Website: apple
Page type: payment
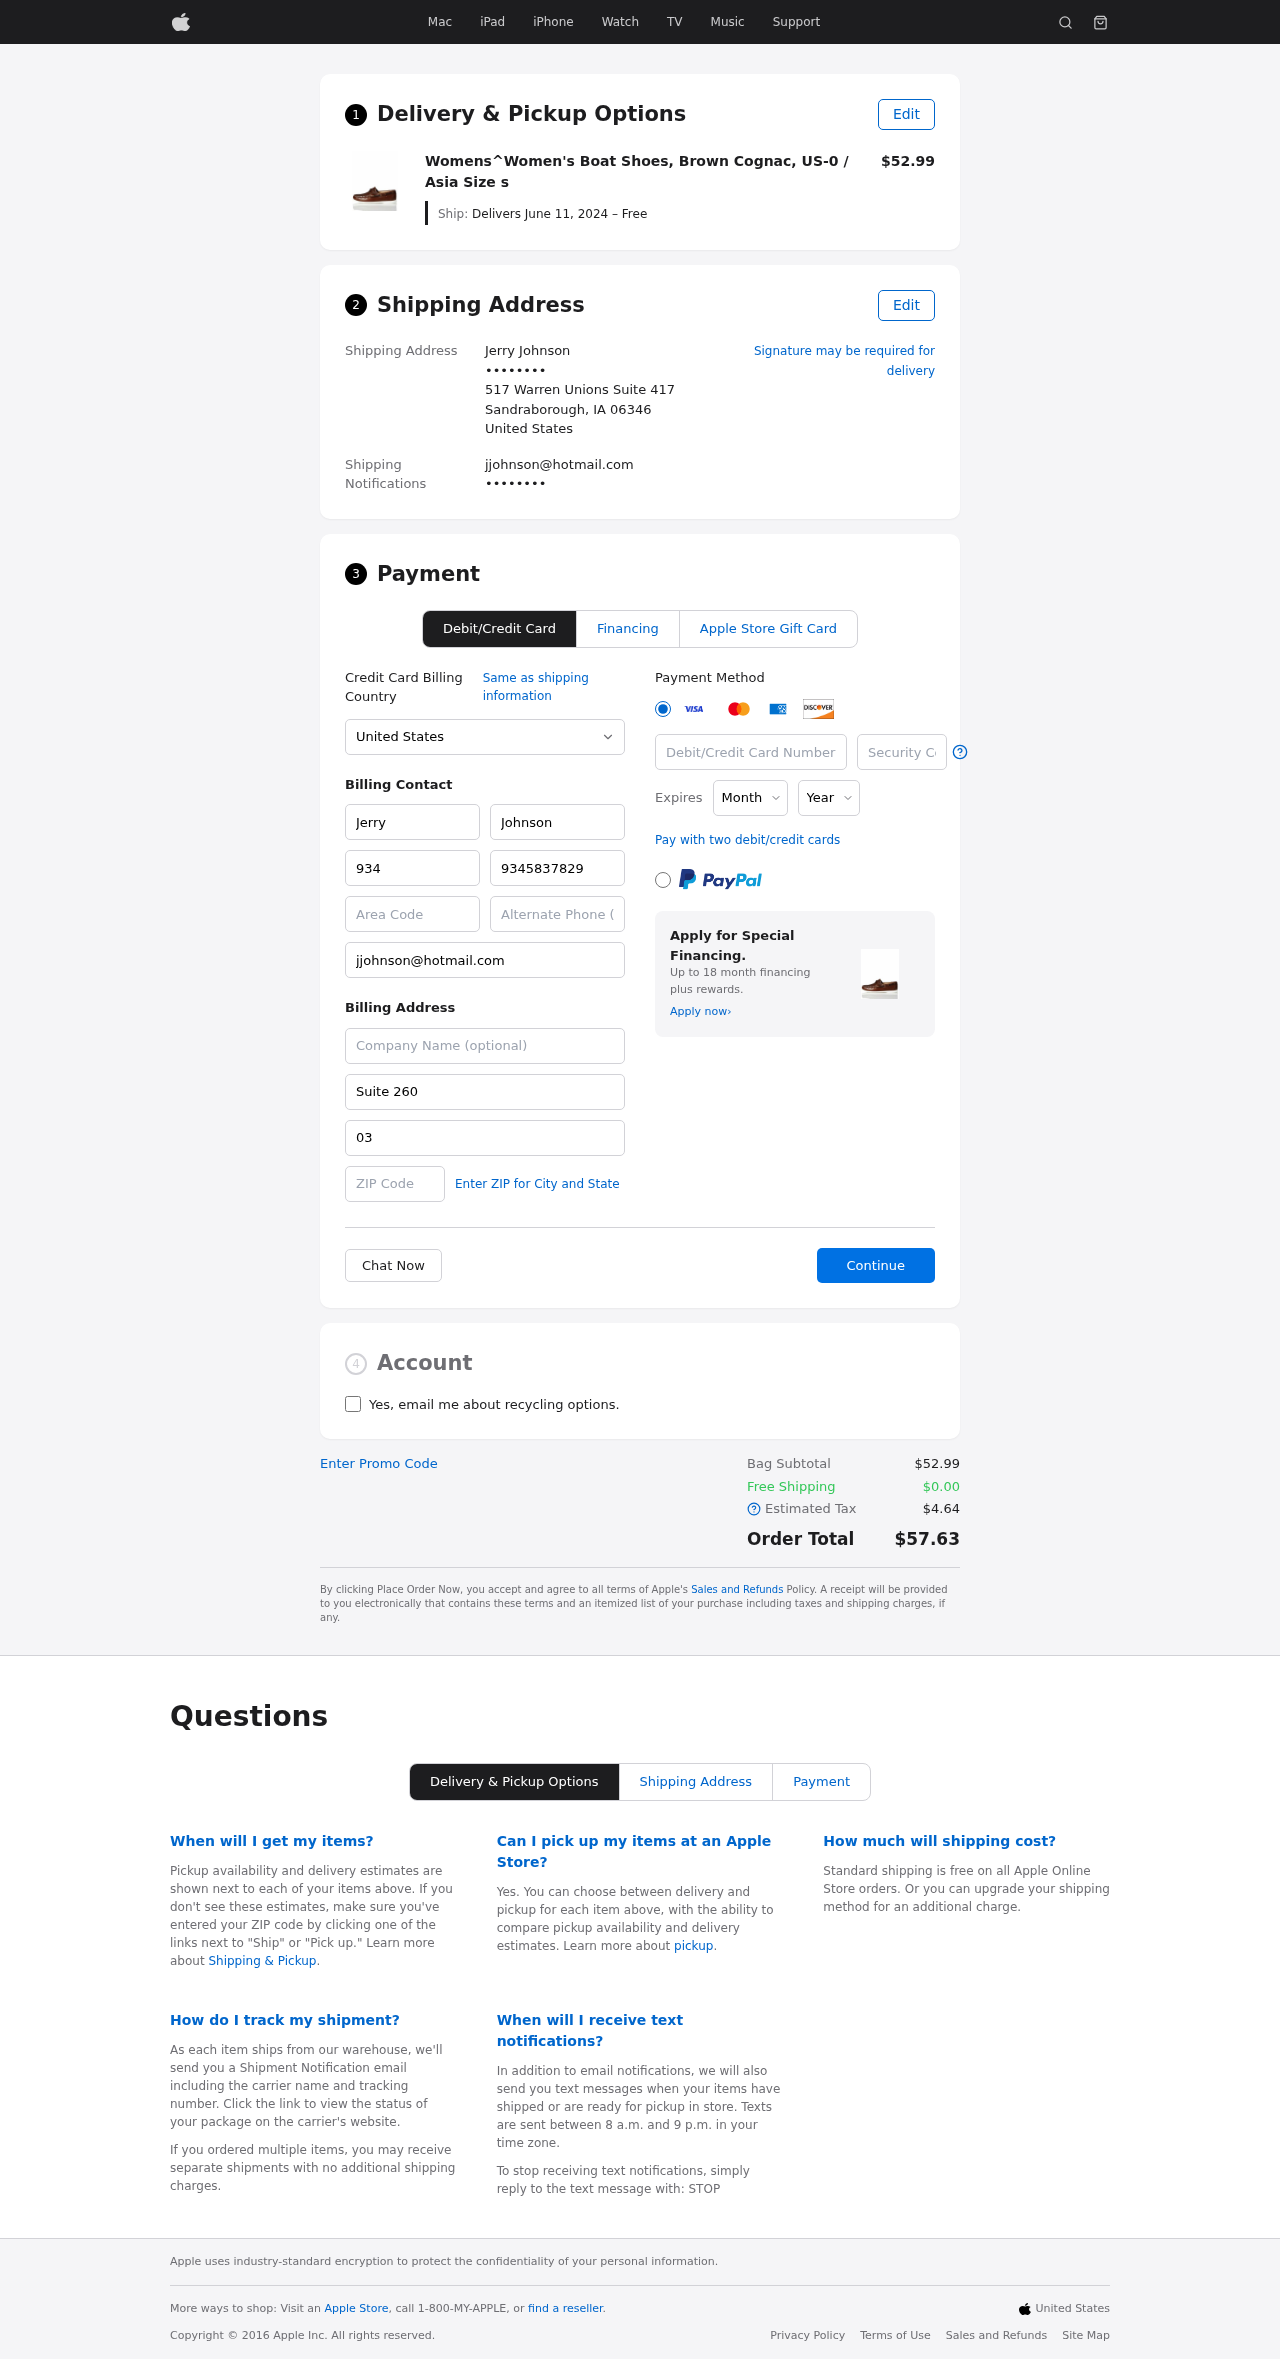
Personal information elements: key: PII_CARD_CVV
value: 1940
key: PII_CARD_EXPIRY_MONTH
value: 06
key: PII_CARD_EXPIRY_YEAR
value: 29
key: PII_CARD_NUMBER
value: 3486 1679 6255 226
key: PII_CITY_STATE_ZIP
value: Sandraborough, IA 06346
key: PII_COUNTRY
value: United States
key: PII_EMAIL
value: jjohnson@hotmail.com
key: PII_EMAIL2
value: jjohnson@hotmail.com
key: PII_FIRSTNAME
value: Jerry
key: PII_FULLNAME
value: Jerry Johnson
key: PII_LASTNAME
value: Johnson
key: PII_PHONE3
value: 9345837829
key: PII_PHONE_AREA
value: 934
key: PII_POSTCODE2
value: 86737
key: PII_SECURITY_CODE
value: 0372
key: PII_STREET
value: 517 Warren Unions Suite 417
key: PII_STREET2
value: Suite 260
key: PII_PHONE
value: ••••••••
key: PII_PHONE2
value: ••••••••
Product elements: key: PRODUCT1_NAME
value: Womens^Women's Boat Shoes, Brown Cognac, US-0 / Asia Size s
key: PRODUCT1_PRICE
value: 52.99
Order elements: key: ORDER_DELIVERY_DATE
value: Delivers June 11, 2024 – Free
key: ORDER_SUBTOTAL
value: $52.99
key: ORDER_SHIPPING_COST
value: $0.00
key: ORDER_TAX
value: $4.64
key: ORDER_TOTAL
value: $57.63